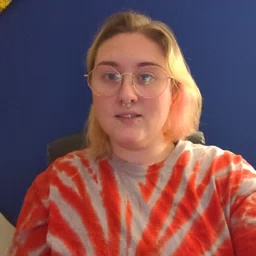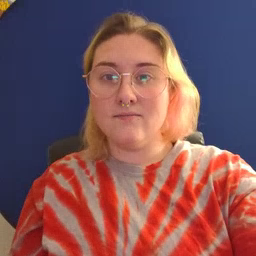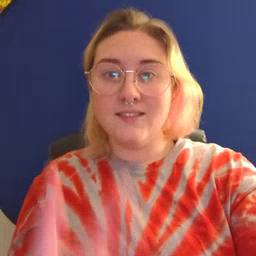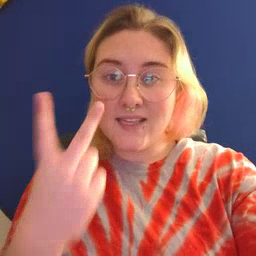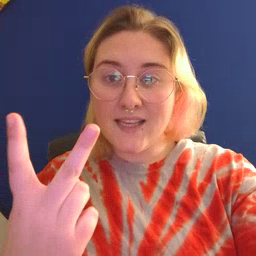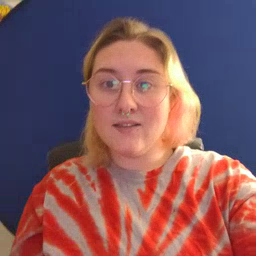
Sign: see